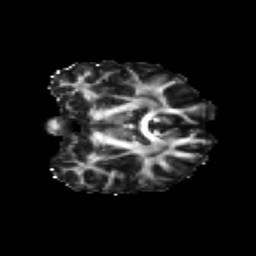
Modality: FA
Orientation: coronal
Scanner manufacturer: siemens
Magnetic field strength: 3 T
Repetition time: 9.2 s
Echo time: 0.084 s